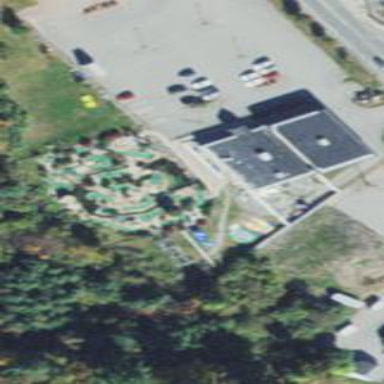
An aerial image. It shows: Miniature golf course.